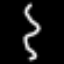
Label: squiggle